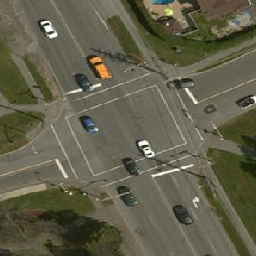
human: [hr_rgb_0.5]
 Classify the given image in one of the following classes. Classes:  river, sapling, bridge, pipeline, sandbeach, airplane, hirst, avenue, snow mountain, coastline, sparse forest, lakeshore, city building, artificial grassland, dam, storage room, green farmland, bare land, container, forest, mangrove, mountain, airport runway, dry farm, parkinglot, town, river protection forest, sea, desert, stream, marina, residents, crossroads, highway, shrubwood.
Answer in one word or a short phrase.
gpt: crossroads